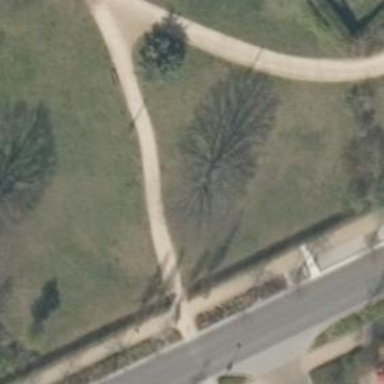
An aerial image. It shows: Compacted path.